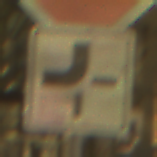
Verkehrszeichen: VerlaufVorfahrtsstrasse2
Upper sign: Stop
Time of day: Night
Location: Outdoor (Urban)
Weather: Overcast
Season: NotSpecified
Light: Artificial